Current action and preconditions to check: trajectory_clear

Your task: For each precondition in the list above, predict whether it will hold at this action.

Consider the current scene as observed from the mobile robot's camera, and analyze the predicted future states of all dynamic agents (e.g., people, animals, vehicles, or any moving entities) within the NEXT SECOND.

IMPORTANT: Only answer "very likely" if you are absolutely certain—based on strong, clear evidence—that a dynamic agent will violate the precondition in the predicted future state. Do NOT answer "very likely" for unlikely, ambiguous, or low-probability risks.

Ask yourself for each precondition: Is there a high probability, with clear and convincing evidence, that the predicted future states of any dynamic agent will interfere with the predicted future state of the currently executing action within the NEXT SECOND, causing that precondition to fail?

Assess the risk level based on these predictions. Use "likely" or "very likely" if motions create a clear risk of interference.

Use "neutral" or "improbable" if agents are nearby but their predicted paths are clearly diverging or non-conflicting.

Failure Risk Categories: "very improbable", "improbable", "neutral", "likely", "very likely"

Answer Format: Output ONLY the probability_of_failure value from these categories: "very improbable", "improbable", "neutral", "likely", "very likely"

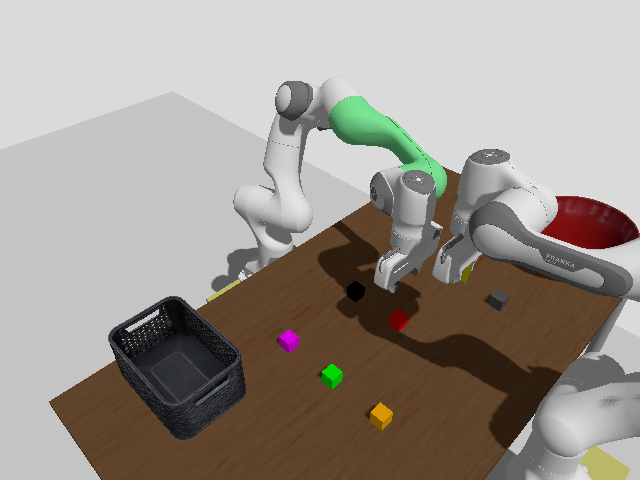

Answer: neutral